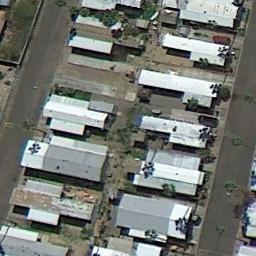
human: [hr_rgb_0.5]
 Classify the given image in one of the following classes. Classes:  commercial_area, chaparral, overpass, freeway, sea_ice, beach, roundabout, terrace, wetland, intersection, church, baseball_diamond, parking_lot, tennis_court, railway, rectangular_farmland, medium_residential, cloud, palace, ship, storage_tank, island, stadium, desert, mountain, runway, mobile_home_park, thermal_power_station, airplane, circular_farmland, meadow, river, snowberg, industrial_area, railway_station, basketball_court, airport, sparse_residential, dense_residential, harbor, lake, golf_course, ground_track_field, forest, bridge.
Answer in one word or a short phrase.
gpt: mobile_home_park